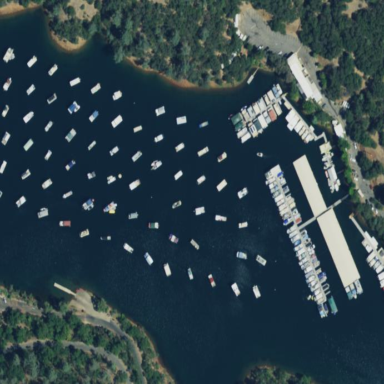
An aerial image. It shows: Marina on leisure land.